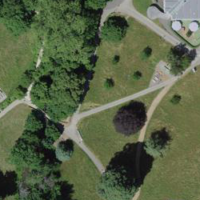
EUNIS habitat code: 53
Species observed at this site:
Ficaria verna
Erithacus rubecula
Aesculus hippocastanum